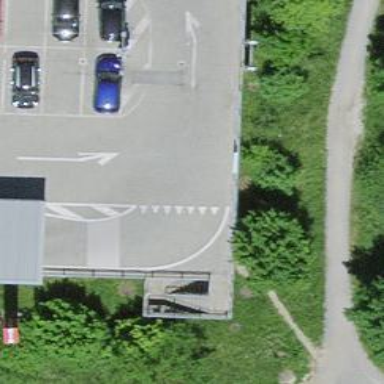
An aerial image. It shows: Parking aisle service road with ramp.